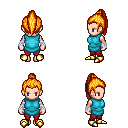
a pixel art fantasy rpg character, female body template, human, light skin, teal tunic, red pants, light blonde long topknot hairstyle, white cloth bandages, gold boots, four views (front, back, left, right), 2x2 character sprite sheet, small pixel art, hard edges, no anti-aliasing